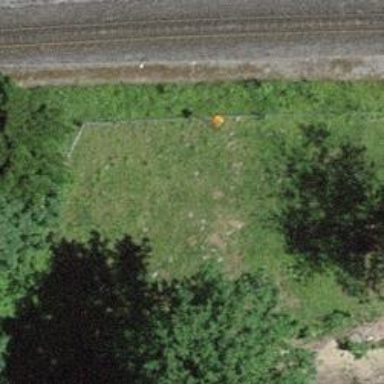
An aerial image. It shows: Aerial marker.